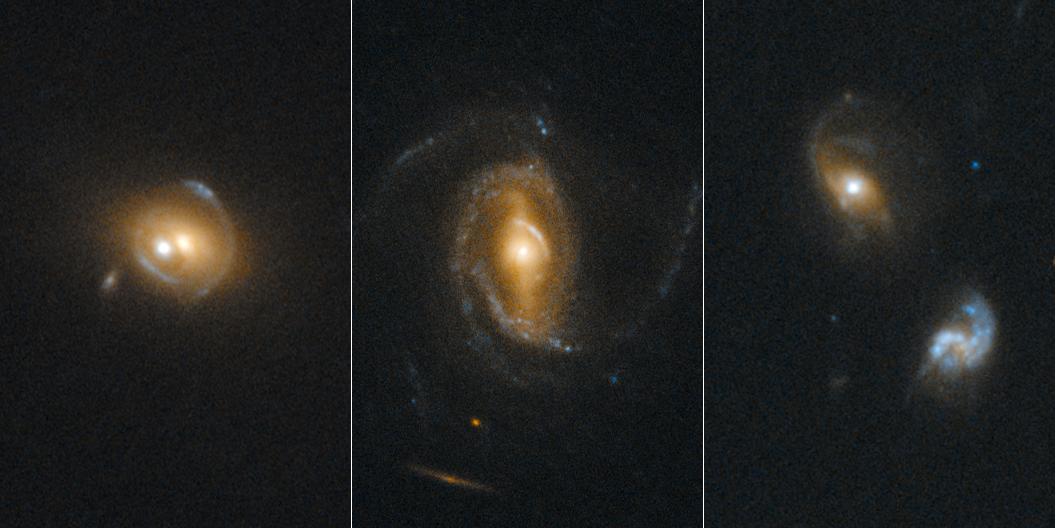
Quasar Lenses Hubble Space Telescope